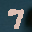
Label: 7